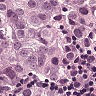
Metastatic tissue present: yes